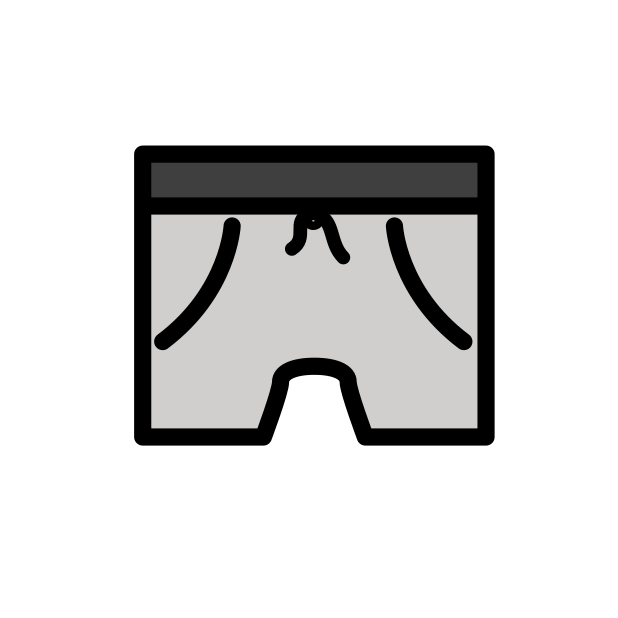
Emoji: 🩳
Name: shorts
Unicode: 0x1fa73